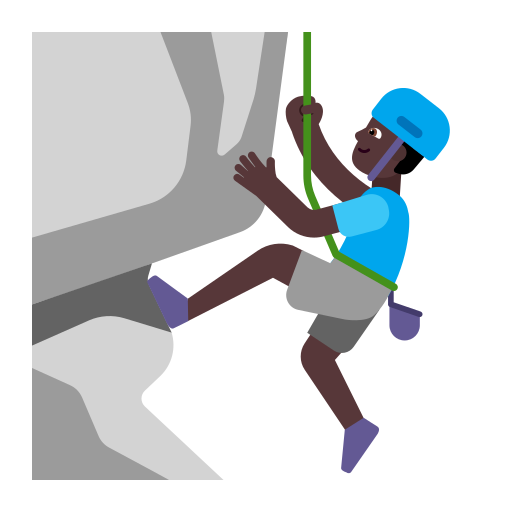
man climbing flat dark